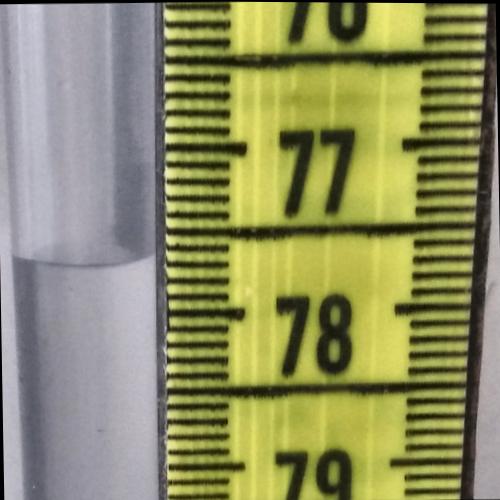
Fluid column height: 77.7 cm